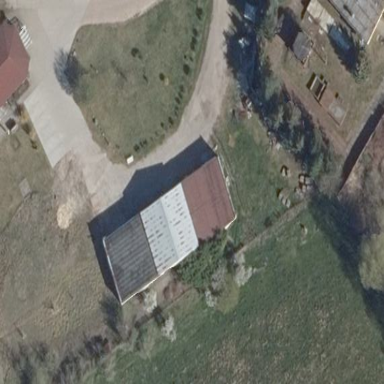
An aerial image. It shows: Industrial building.